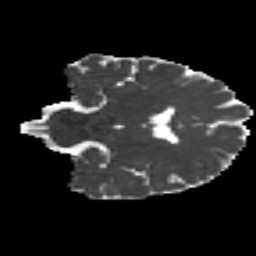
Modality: MD
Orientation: coronal
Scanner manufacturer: siemens
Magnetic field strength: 3 T
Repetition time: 4.16 s
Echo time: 0.0806 s